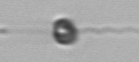
Label: Apedinella